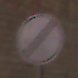
Verkehrszeichen: EndeSaemtlicherBegrenzungen
Umgebung: Outdoor, Urban
Tageszeit: MorningAfternoon
Wetter: Clear
Licht: Natural
Jahreszeit: NotSpecified
Kontrast: MediumContrast